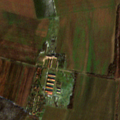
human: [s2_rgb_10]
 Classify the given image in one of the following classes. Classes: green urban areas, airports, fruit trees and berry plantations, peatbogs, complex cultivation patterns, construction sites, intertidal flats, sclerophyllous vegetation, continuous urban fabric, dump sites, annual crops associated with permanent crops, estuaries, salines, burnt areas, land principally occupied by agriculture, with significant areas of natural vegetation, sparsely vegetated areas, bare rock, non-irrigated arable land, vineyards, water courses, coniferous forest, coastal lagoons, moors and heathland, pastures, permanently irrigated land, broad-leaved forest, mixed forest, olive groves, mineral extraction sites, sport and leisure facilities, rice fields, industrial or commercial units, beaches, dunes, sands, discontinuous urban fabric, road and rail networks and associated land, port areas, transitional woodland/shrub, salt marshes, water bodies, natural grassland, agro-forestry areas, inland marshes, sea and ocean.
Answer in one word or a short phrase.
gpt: industrial or commercial units, non-irrigated arable land, broad-leaved forest